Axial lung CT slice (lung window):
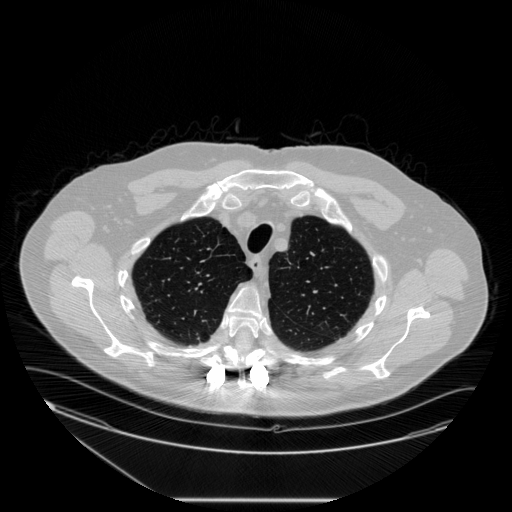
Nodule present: no